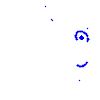
Particle: pion